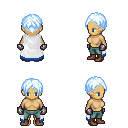
a pixel art fantasy rpg character, female body template, human, tanned skin, white trimmed cape, teal pants, white cyan parted hairstyle, metal gloves, brown shoes, four views (front, back, left, right), 2x2 character sprite sheet, small pixel art, hard edges, no anti-aliasing